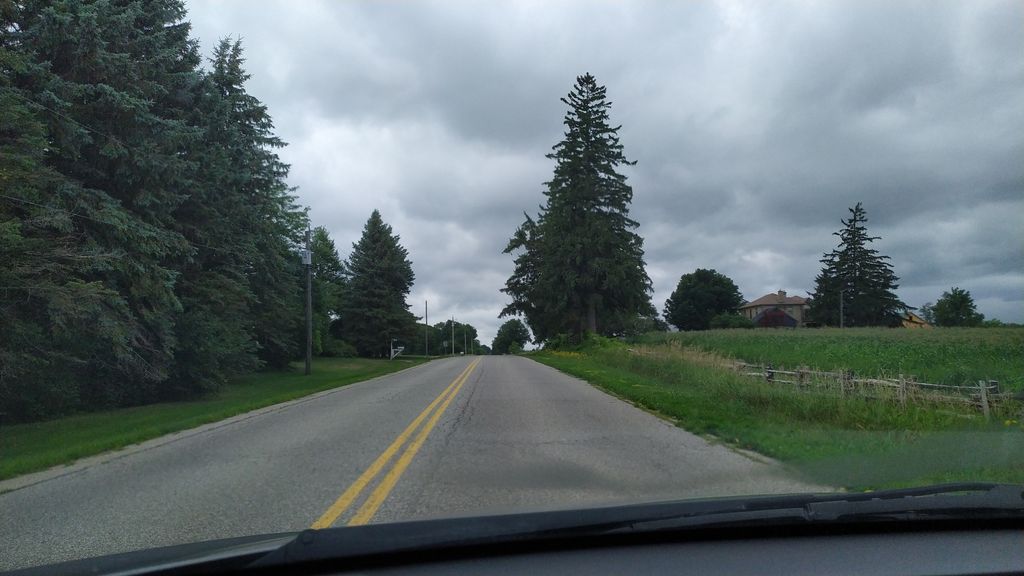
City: kitchener-waterloo